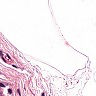
Metastatic tissue present: no